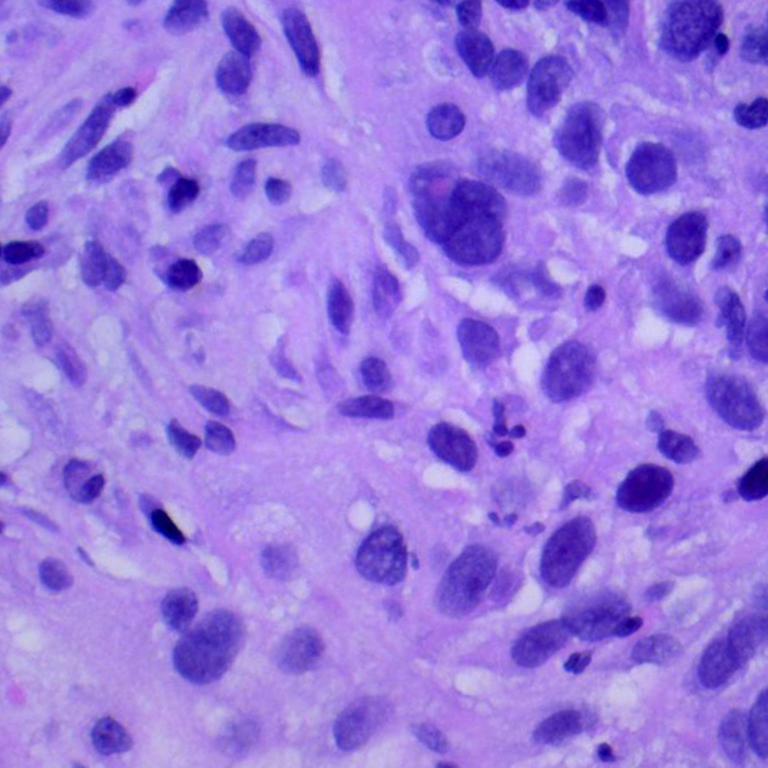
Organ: lung
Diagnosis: squamous carcinomas